Question: My 'bin' directory is currently being untracked; however, I would like that to be part of the repo as it contains the binary file to execute the program. On the other hand, the 'build' directory is being tracked, which I do not want. How can I add the 'bin' directory and remove the 'build' directory?

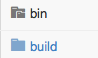
Answer: > How can I add the bin directory and remove the build directory?
First part:
'''
$ echo build/ > .gitignore
$ git commit .gitignore -m"Add .gitignore"
'''
This will ensure that 'build' changes won't be tracked from now on.
Second part:
'''
$ git rm -r --cached build
$ git commit -m"Remove build/ from tree"
'''
This will remove 'build' from the , but not the working directory.
Third part:
'''
$ git commit bin -m"Added bin"
'''
Although you really should NOT do that; rather, you should be able to build 'bin' from your project.